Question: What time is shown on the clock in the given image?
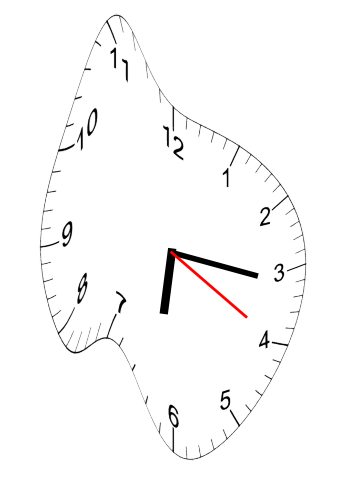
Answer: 06:16:20